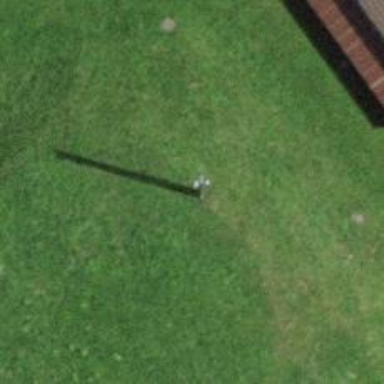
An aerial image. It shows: Power pole.